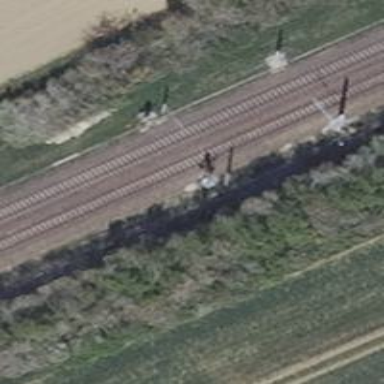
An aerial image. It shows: Railway signal.